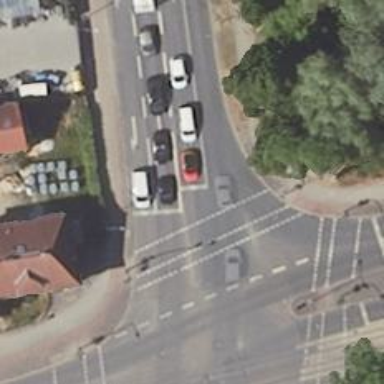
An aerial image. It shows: Crossing with traffic signals.